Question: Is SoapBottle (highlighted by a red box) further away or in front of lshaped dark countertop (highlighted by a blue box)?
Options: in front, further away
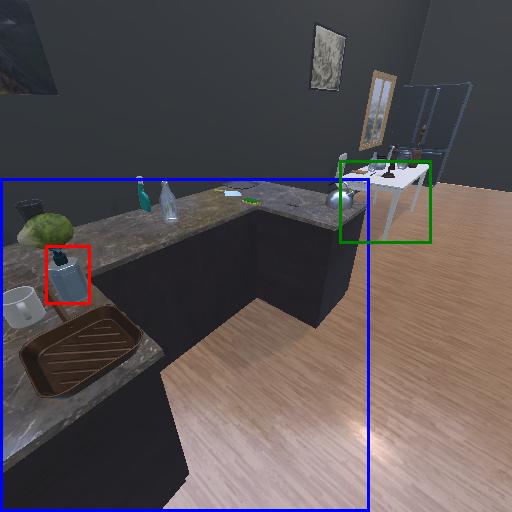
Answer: in front